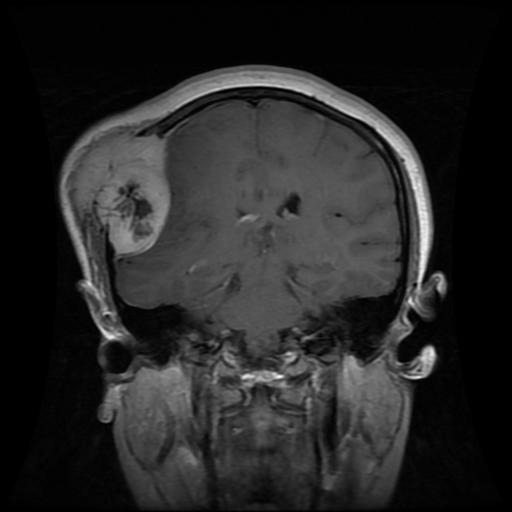
Label: meningioma